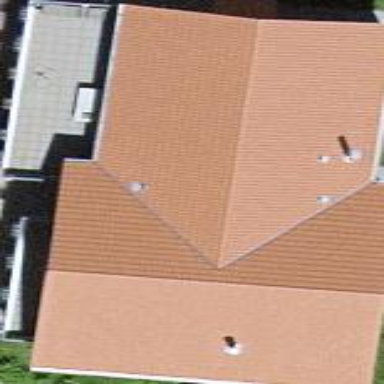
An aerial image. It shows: Detached building with gabled roof.